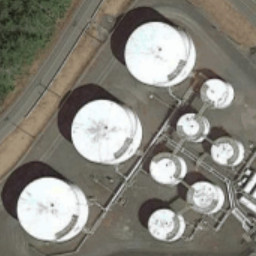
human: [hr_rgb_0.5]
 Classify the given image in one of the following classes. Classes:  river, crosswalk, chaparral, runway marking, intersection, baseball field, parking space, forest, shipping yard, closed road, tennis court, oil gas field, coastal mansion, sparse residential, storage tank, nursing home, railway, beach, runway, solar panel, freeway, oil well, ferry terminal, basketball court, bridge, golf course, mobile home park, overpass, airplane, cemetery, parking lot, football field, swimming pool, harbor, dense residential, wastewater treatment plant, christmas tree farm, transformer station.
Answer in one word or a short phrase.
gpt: storage tank